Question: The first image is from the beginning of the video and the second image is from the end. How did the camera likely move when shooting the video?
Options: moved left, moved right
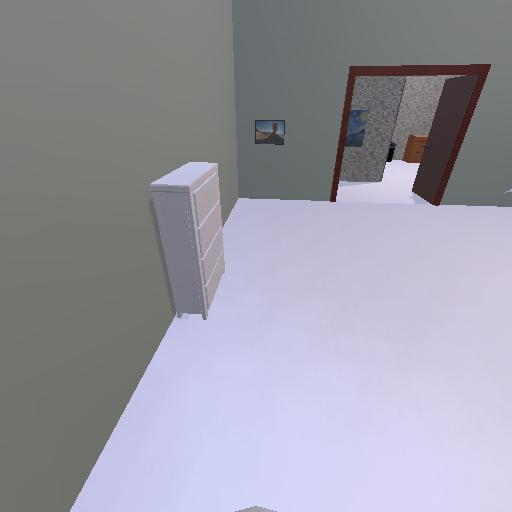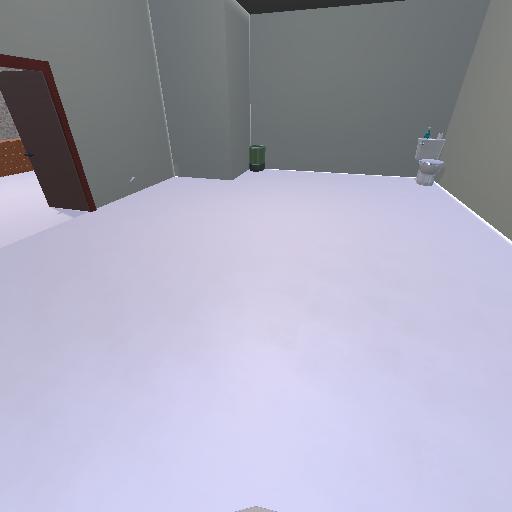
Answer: moved left